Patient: sex M, age 61
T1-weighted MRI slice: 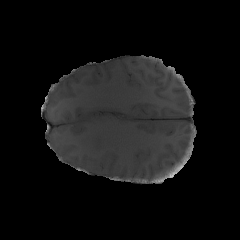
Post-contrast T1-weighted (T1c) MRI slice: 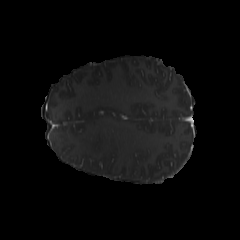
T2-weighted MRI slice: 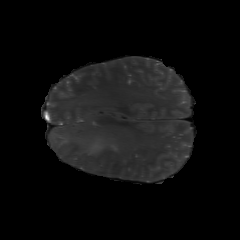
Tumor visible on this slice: yes
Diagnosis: Glioblastoma, IDH-wildtype
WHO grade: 4